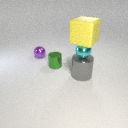
small green metal cylinder behind large gray metal cylinder